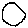
Label: circle